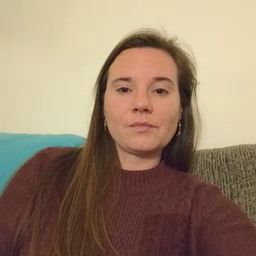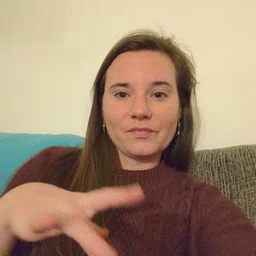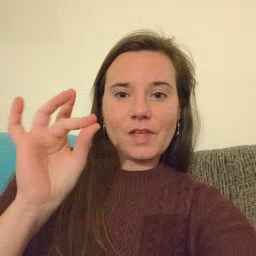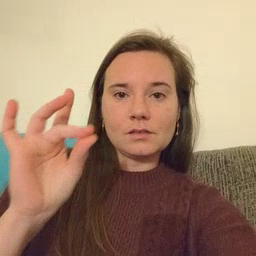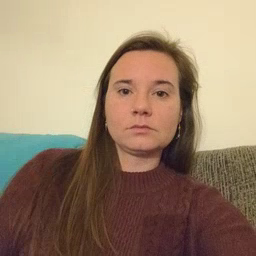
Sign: find